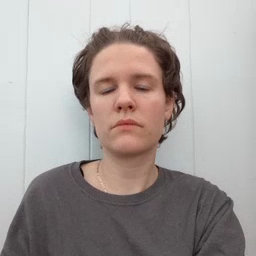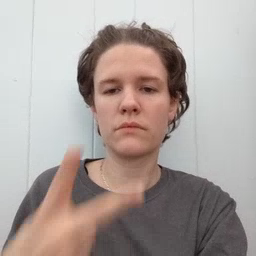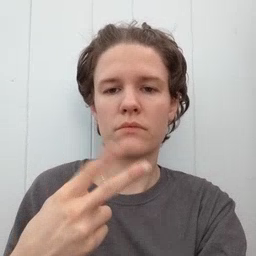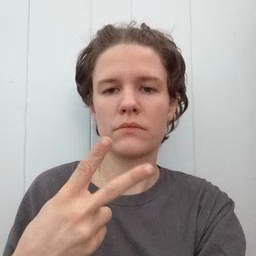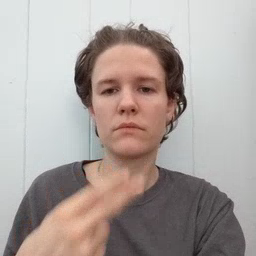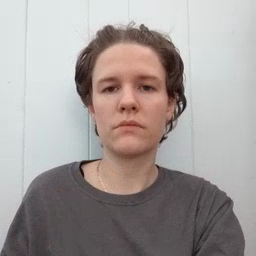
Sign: scissors